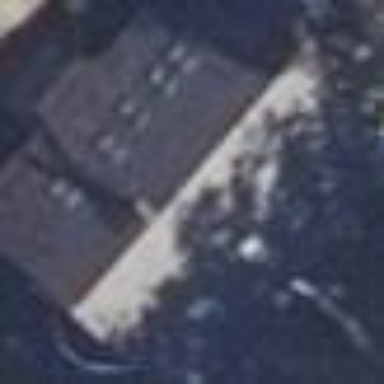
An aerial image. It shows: Detached building with gabled roof.